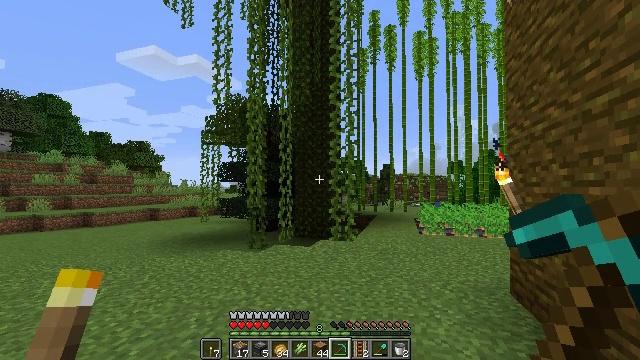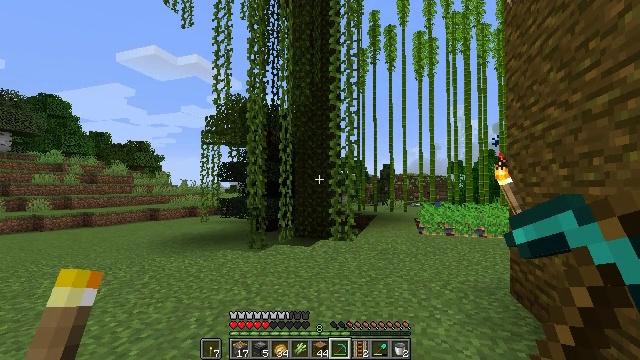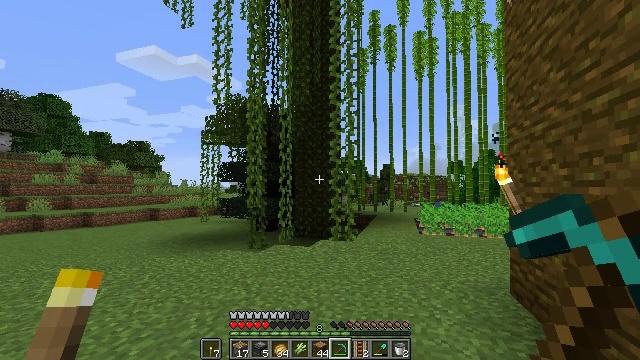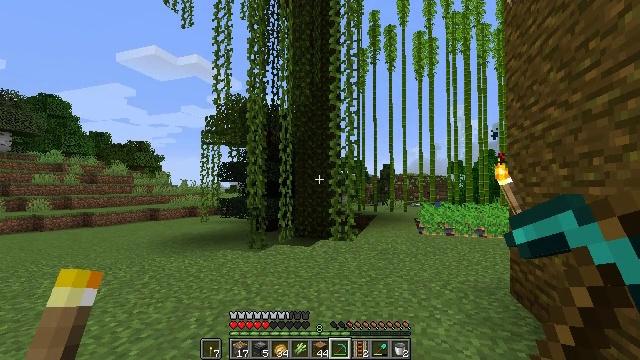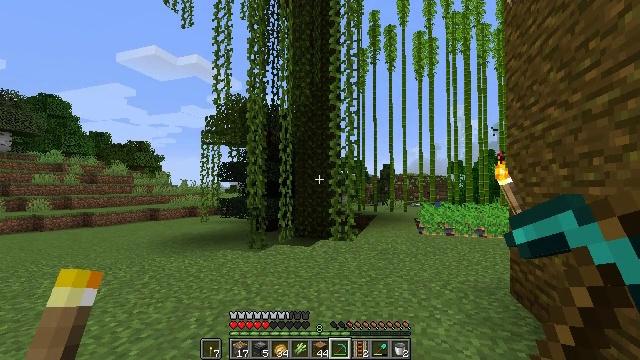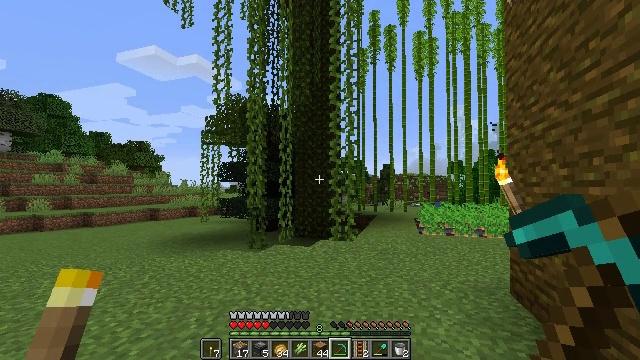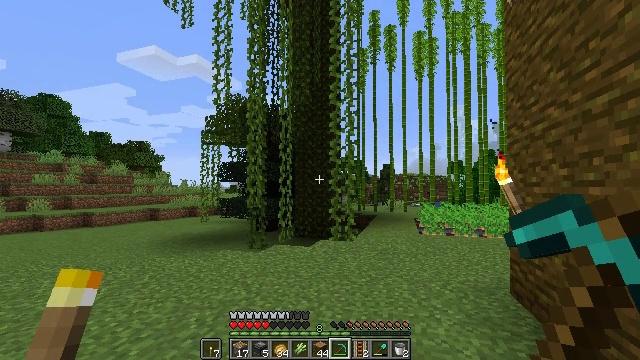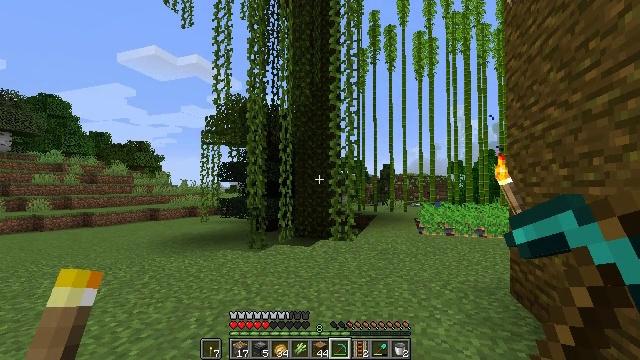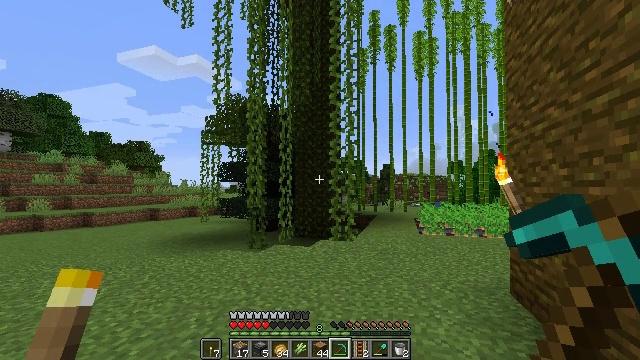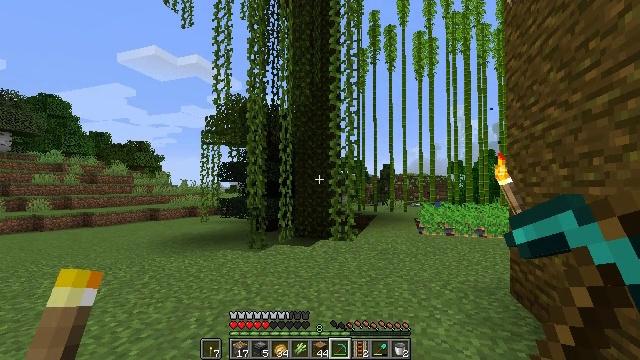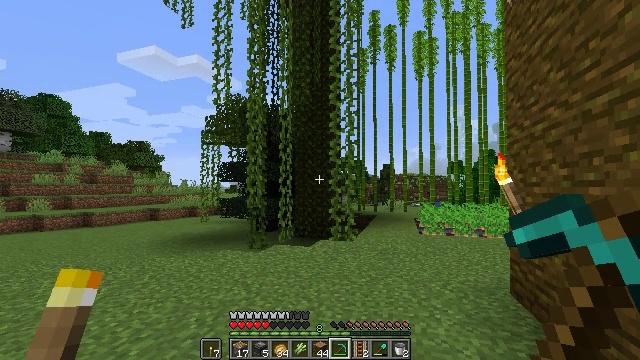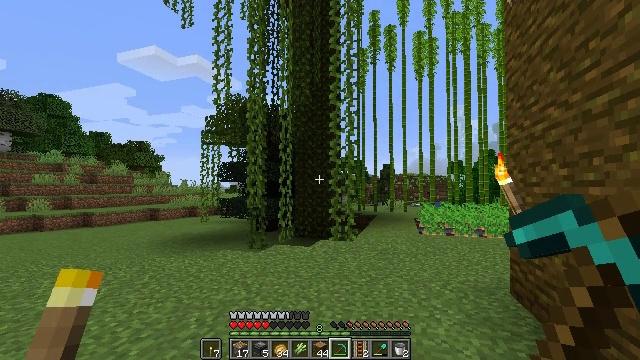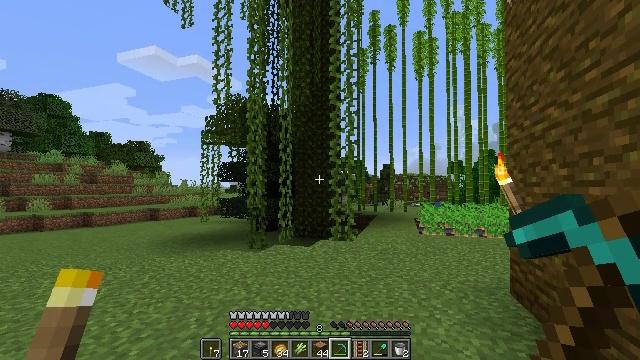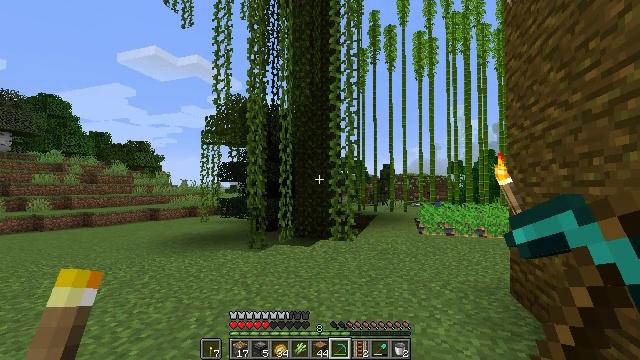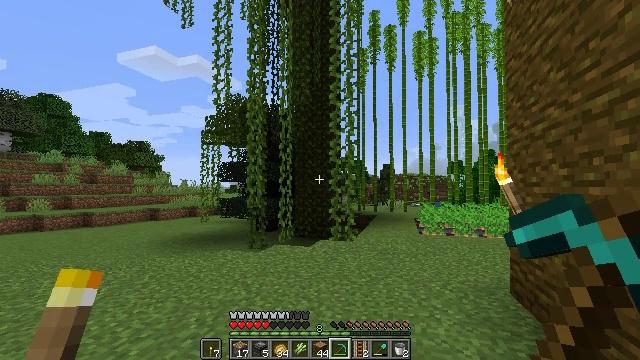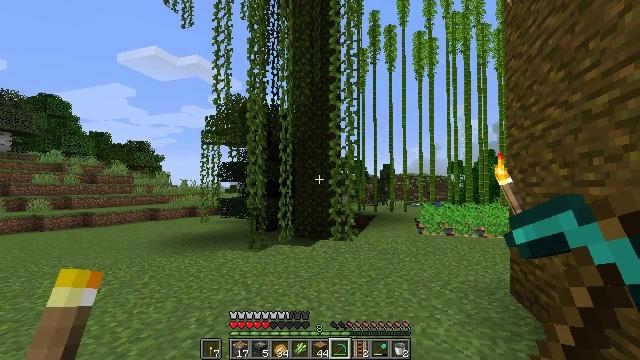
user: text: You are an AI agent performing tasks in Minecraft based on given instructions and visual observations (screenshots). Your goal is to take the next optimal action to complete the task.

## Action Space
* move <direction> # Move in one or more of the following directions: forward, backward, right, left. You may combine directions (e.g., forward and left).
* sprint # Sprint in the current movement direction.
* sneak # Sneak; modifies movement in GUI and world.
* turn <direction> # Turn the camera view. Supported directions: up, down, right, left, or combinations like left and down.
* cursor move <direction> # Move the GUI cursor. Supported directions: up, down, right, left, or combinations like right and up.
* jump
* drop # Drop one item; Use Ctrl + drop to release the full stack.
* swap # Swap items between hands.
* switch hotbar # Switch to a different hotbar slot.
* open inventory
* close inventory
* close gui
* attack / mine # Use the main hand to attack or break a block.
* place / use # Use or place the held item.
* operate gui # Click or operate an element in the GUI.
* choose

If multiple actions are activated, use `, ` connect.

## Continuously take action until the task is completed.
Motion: motion action
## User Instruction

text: Remove the tall grass to clear the area.
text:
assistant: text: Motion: no_op
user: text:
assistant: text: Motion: no_op
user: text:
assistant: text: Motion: no_op
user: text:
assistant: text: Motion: no_op
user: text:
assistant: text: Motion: no_op
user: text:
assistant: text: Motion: no_op
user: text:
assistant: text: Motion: no_op
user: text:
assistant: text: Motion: no_op
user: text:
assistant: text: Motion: no_op
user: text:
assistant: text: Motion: no_op
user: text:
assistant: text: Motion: no_op
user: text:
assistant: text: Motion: no_op
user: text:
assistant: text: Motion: no_op
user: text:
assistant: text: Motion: no_op
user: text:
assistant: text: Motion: no_op
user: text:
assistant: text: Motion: no_op
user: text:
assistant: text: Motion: no_op
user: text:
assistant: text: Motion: no_op
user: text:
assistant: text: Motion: no_op
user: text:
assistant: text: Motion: no_op
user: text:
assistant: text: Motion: no_op
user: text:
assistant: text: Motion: no_op
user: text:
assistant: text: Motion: no_op
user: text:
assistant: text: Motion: no_op
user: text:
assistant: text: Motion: no_op
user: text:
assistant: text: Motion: no_op
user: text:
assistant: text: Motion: no_op
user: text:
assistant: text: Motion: no_op
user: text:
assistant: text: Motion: no_op
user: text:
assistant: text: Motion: no_op